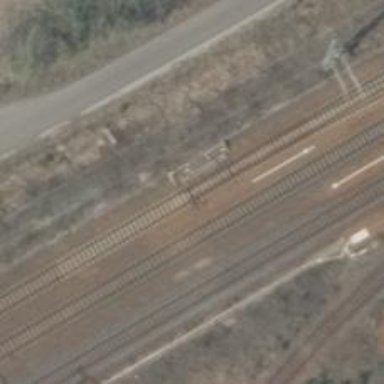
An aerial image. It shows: Railway switch.